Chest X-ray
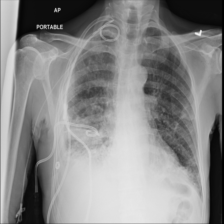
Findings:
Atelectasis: negative
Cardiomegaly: negative
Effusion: negative
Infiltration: positive
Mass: negative
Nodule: negative
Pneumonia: negative
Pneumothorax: negative
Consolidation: negative
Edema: negative
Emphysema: negative
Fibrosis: negative
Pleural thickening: positive
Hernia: negative